Interaction volume radius: 5 \u00c5
Interaction volume height: 25 \u00c5
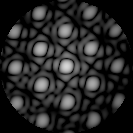
Disorder parameter: 0.09031